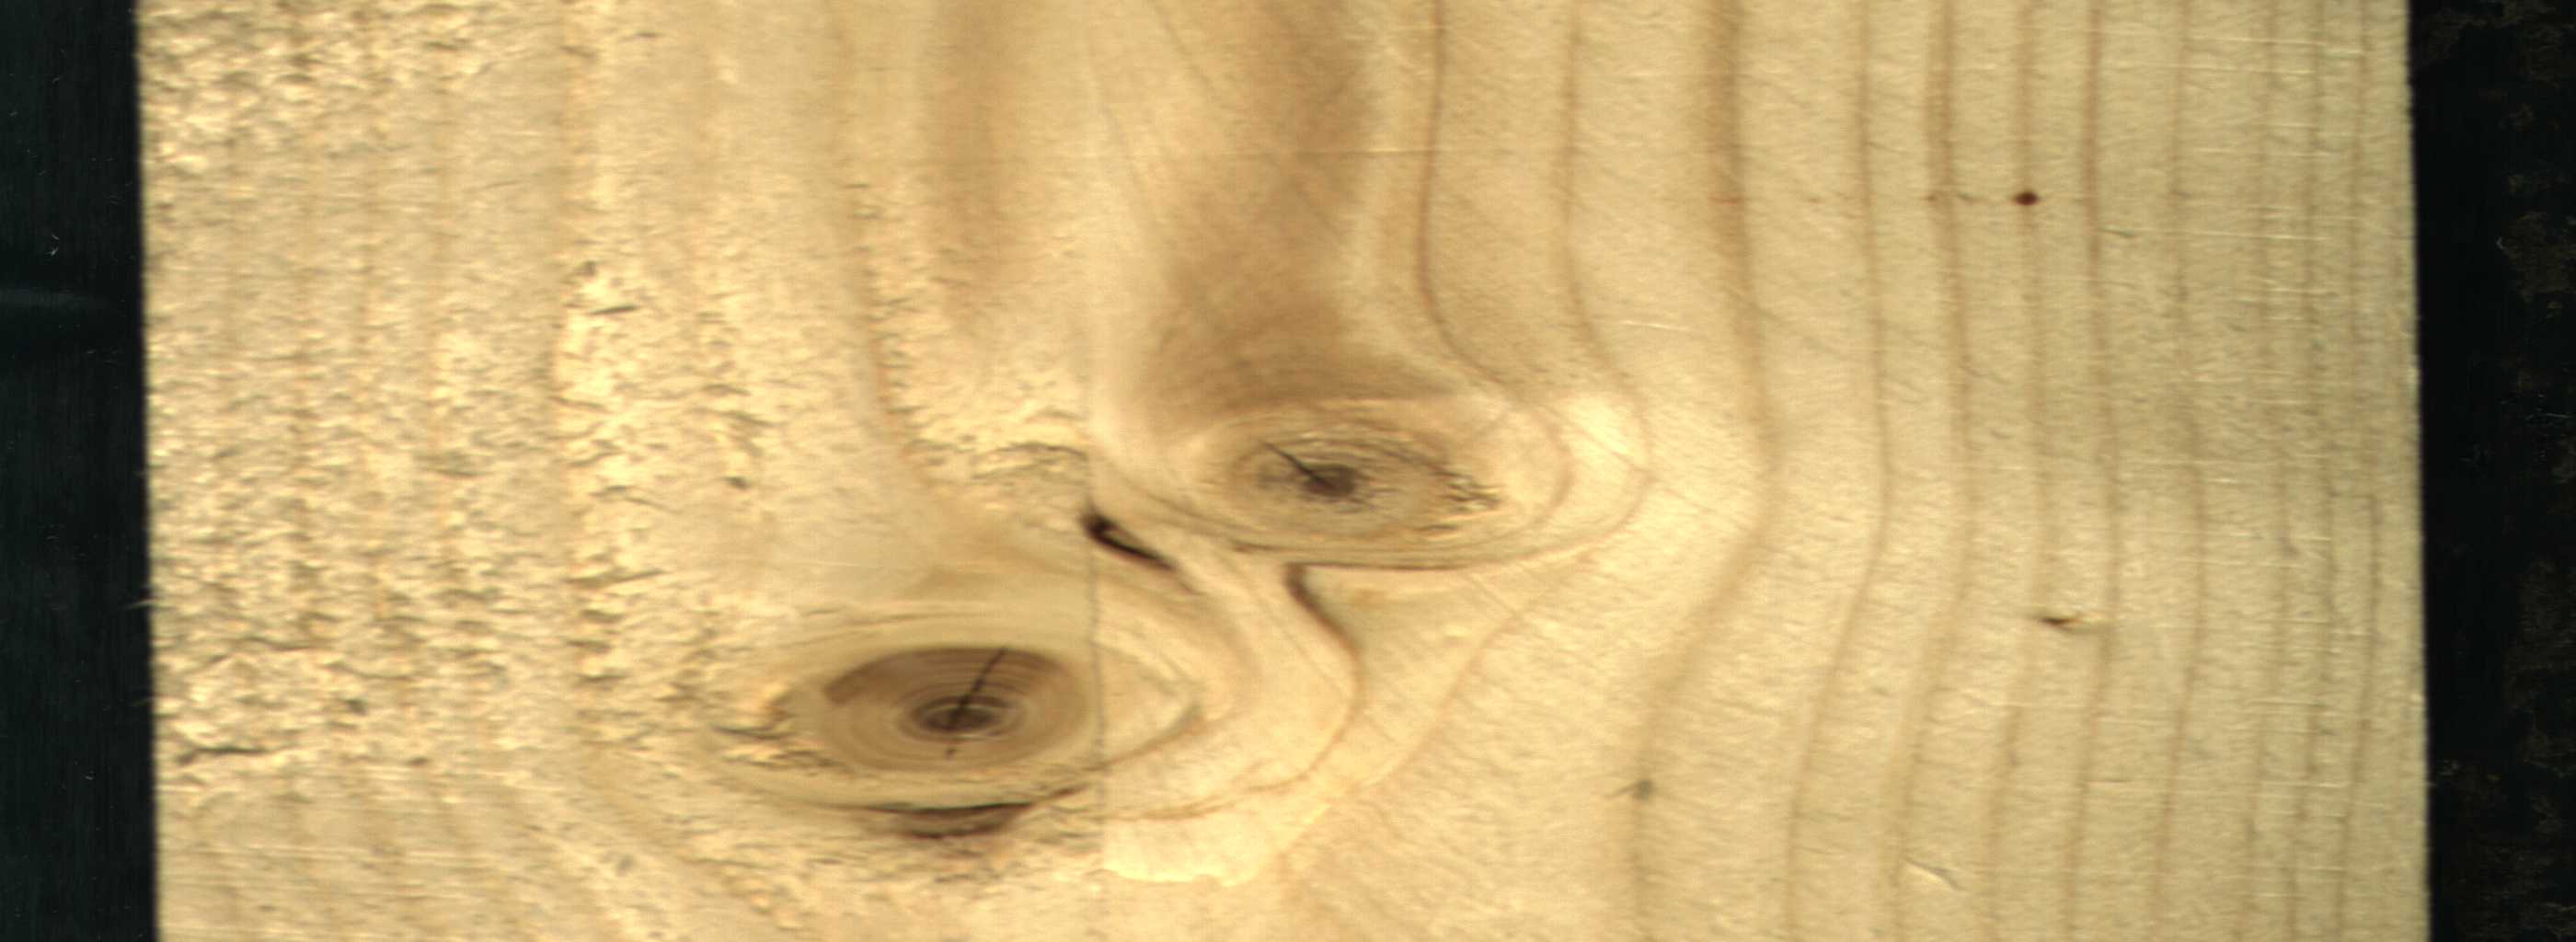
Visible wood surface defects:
knot_with_crack
knot_with_crack
Dead_Knot
Live_Knot